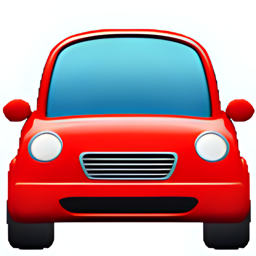
Name: oncoming automobile
Emoji: 🚘
Group: Travel & Places
Sub-group: transport-ground